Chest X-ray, AP view. Patient: 31 years old, sex M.
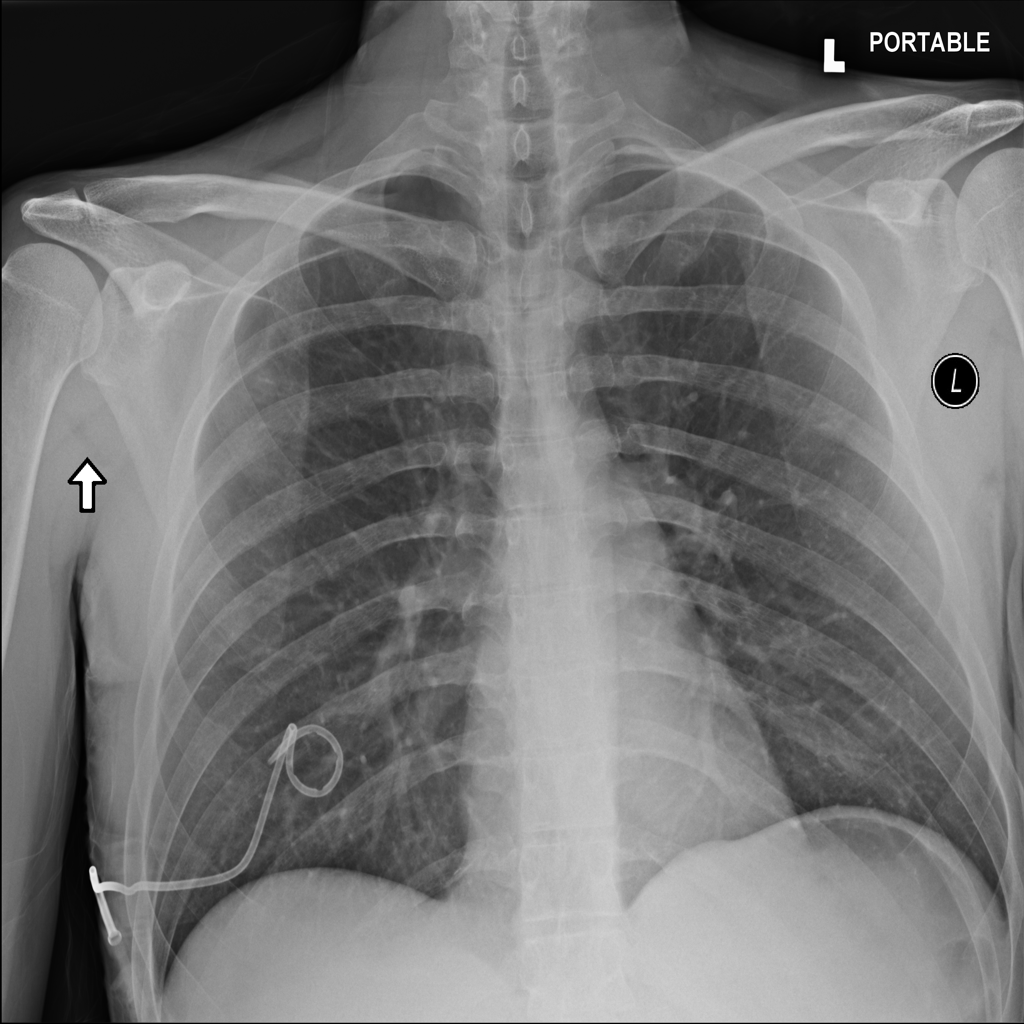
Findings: Pneumothorax